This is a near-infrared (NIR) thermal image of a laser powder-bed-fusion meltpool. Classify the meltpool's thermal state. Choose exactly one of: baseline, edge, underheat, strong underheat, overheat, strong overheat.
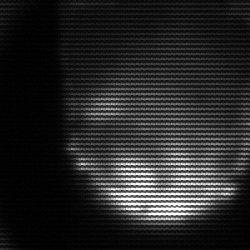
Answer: edge